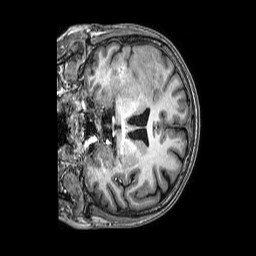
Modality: T1w
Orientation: coronal
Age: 35
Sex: male
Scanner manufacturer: philips
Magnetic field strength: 3 T
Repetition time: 0.006955 s
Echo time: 0.003198 s